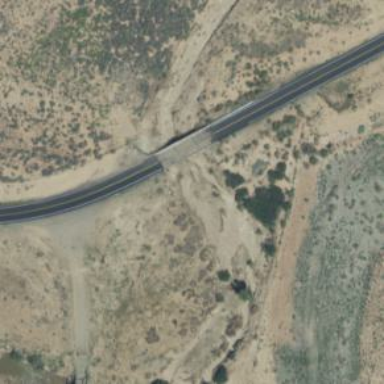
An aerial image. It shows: Secondary road with asphalt surface on viaduct. The road has grade1 tracktype.